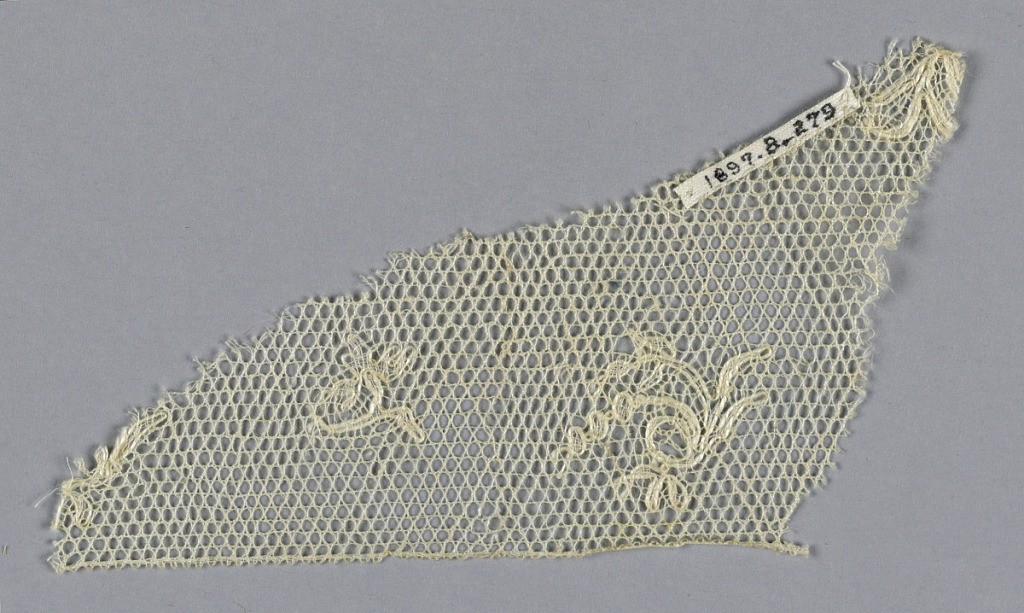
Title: Fragment
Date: late 18th century
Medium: linen Technique: bobbin lace
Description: Fragment of Lille-type lace with small powdered floral sprays.